Question: I have a processing a binary file and storing it in a datatable.
While processing i am updating the progress bar with the current stream position.
My problem is; in the I have a finally{} block, and in that I set the progressbar value to the max allowed value, then i run 'Application.DoEvents();' then I display a MessageBox, but my MessageBox always appears before the Progressbar fills.

<URL>
<URL>
I have created a small application to demo the use of a BackgroundWorker instead of a Thread. <URL>
I am seeing the same 'error' ( I am Hesitant to call this an error, more a Usability issue ) As you can see I have also added a little logger there. The output
> 27/10/2011 4:58:29 PM - Progress Entered27/10/2011 4:58:29 PM - Progress Changed to <PHONE>/10/2011 4:58:29 PM - Progress Entered27/10/2011 4:58:29 PM - Progress Changed to <PHONE>/10/2011 4:58:29 PM - Complete Entered27/10/2011 4:58:29 PM - Events Done27/10/2011 4:58:30 PM - Message Shown
So there is not a problem with the order in which the commands are being executed... is my only real solution to add a delay before displaying the messagebox?
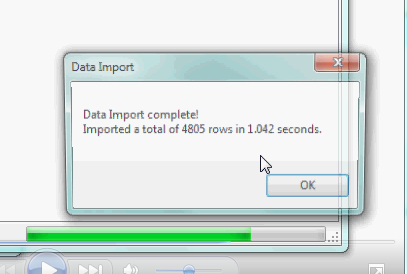
Answer: I would try replacing the 'Application.DoEvents();' with a simple 'Thread.Sleep(100)'. The documentation around 'DoEvents' does not seem to indicate whether you are allowed to call it from another, non-UI thread. By using 'Thread.Sleep' instead, you're delaying the message box popup and allow the UI thread to process normally.
An alternative method to having the worker background pop up a message box is to use an event, and invoke the subscribed delegates on the UI thread (just like you do for the progress bar).
In fact, if you wanted, you could probably rewrite your thread code to use the <URL> object, and subscribe to the 'ProgressChanged' and 'RunWorkerCompleted' events. Your actual thread code would be responsible for calling the 'ReportProgress' method to fire the 'ProgressChanged' event to update your progress bar.
### Response to update
After looking at your new code, you're never setting the progress bar to the maximum value when your worker completes. In 'worker_RunWorkerCompleted' add 'progressBar1.Value = progressBar1.Maximum;' before you show the message box. That should update the progress bar to maximum before the message box pops up.